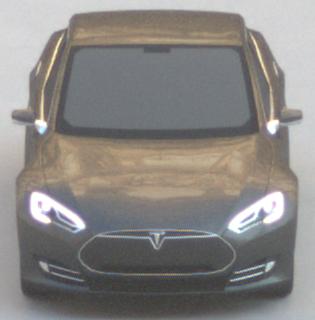
Make: Tesla
Model: Model S 60
Detailed model: Model S
Model produced from: 2013/10
Model produced until: 2014/10
Doors: 5
Color: gray
Road condition: dry road
Daytime: morning or afternoon
Contrast: low contrast